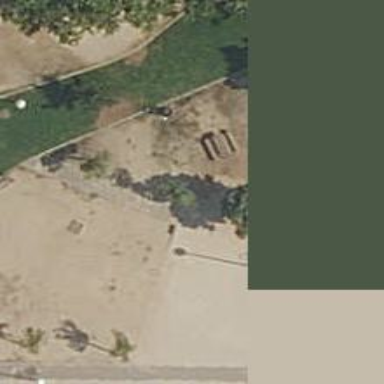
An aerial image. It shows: Picnic table located in leisure land area.